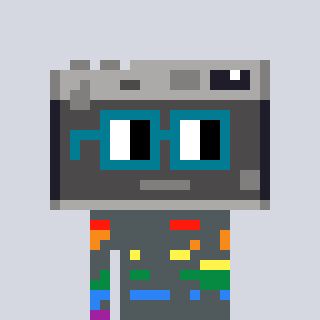
a pixel art character with square dark green glasses, a camera-shaped head and a redpinkish-colored body on a cool background